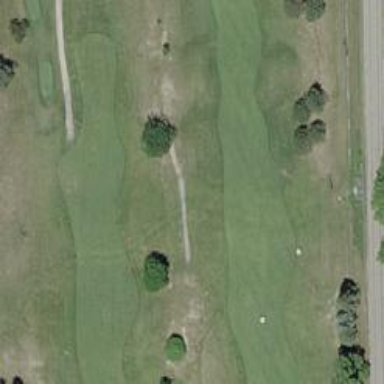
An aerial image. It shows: Service road used as golf cart path.